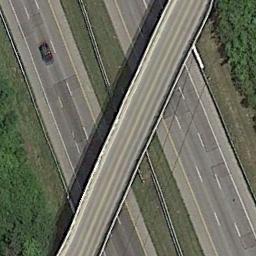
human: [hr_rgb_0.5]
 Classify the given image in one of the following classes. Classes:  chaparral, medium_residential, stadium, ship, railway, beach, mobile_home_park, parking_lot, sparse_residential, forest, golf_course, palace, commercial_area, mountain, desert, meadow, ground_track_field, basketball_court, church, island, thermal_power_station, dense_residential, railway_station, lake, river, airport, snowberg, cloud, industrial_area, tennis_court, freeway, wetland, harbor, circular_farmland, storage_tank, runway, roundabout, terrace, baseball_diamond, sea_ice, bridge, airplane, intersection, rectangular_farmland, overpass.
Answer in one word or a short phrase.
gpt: overpass